Question: I am a beginner in Ubuntu family.I create a new machine in VirtualBox.I try install Ubuntu 13.04
in Oracle VirtualBox application. But i get
this error.
How can i do. Please see my PC Configuration below.

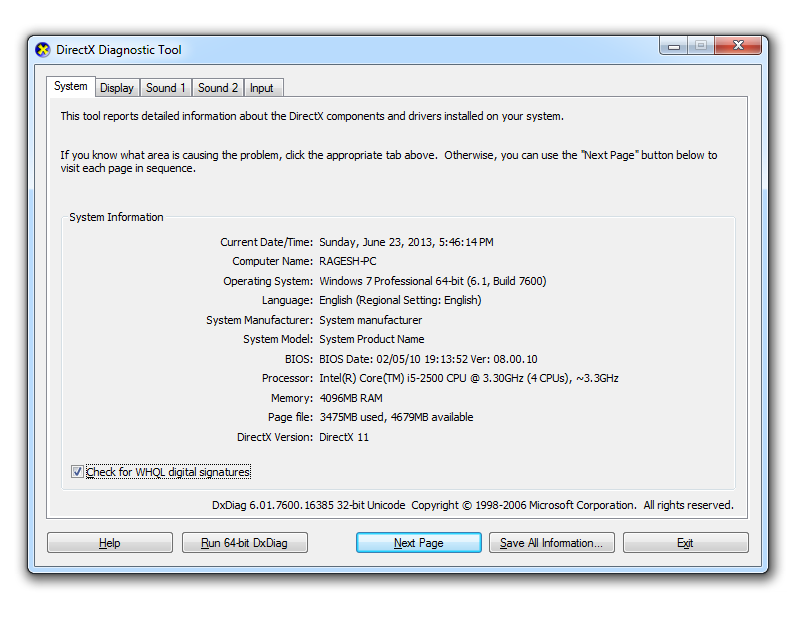
Answer: You need to create a 64-bit VM when you create a new virtual machine in VirtualBox.